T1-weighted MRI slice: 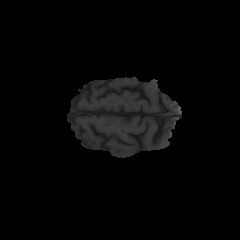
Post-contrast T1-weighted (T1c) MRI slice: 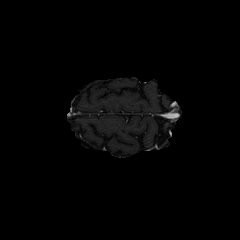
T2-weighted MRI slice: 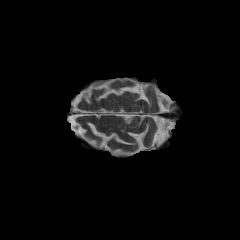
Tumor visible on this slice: no